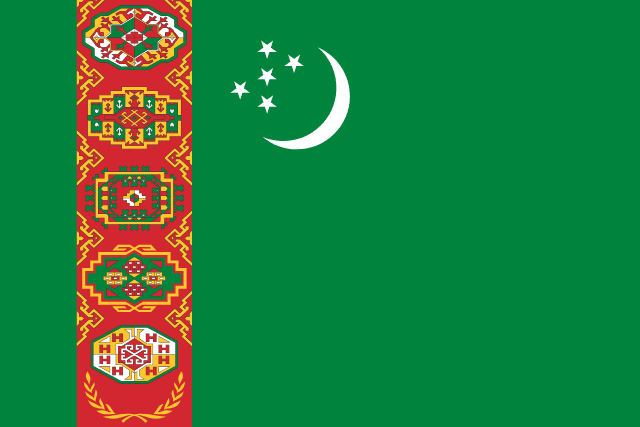
Country: Turkmenistan
Country code: tm